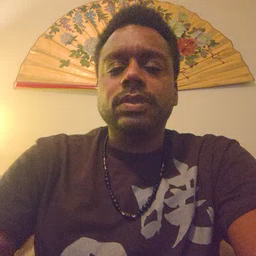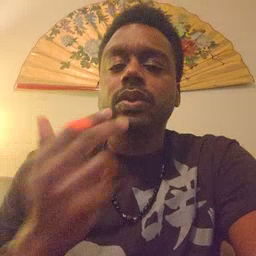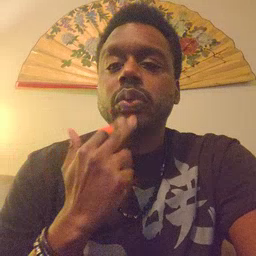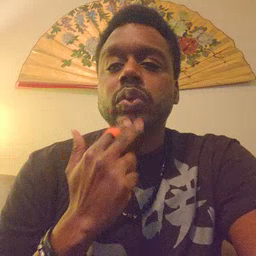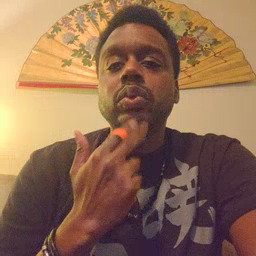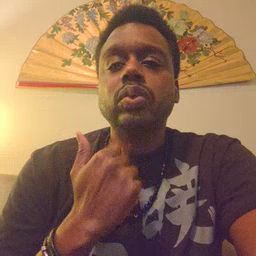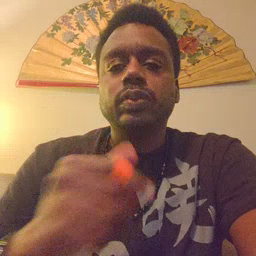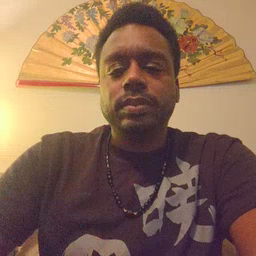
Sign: cute